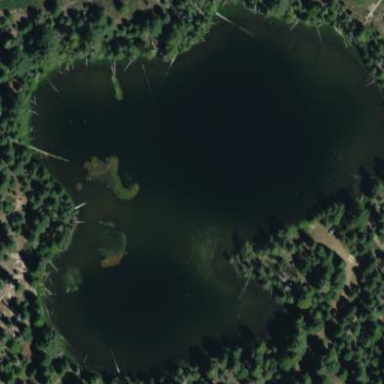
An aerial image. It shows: Serene lake.